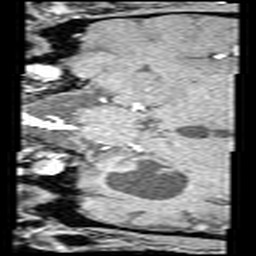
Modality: angio
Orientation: coronal
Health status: ill
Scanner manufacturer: siemens
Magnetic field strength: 3 T
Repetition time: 0.023 s
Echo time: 0.0042 s